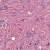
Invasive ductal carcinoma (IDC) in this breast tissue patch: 1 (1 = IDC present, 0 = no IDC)